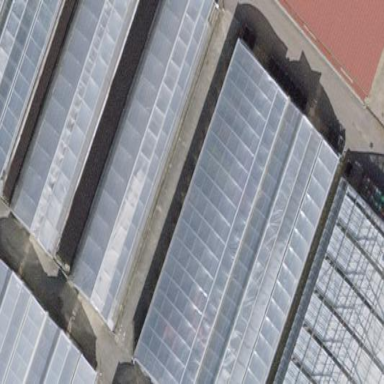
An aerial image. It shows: Greenhouse.